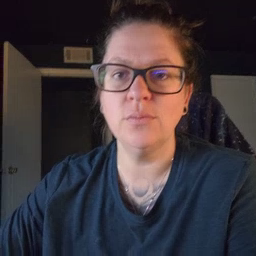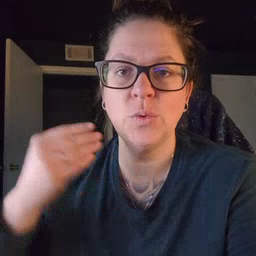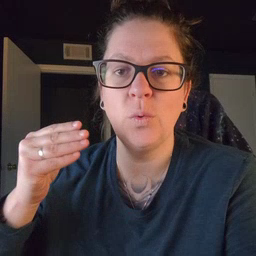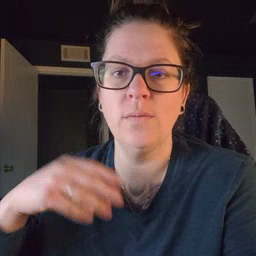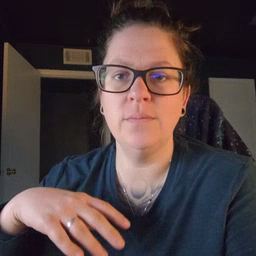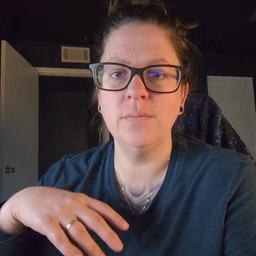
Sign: store